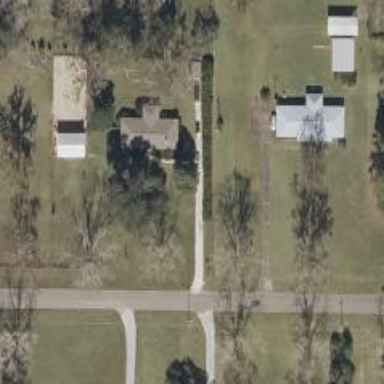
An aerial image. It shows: Driveway.